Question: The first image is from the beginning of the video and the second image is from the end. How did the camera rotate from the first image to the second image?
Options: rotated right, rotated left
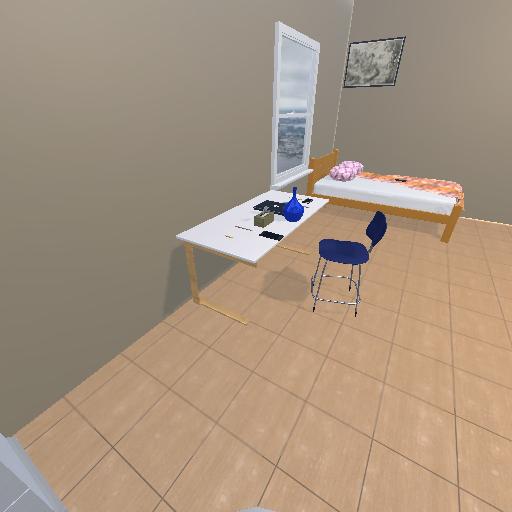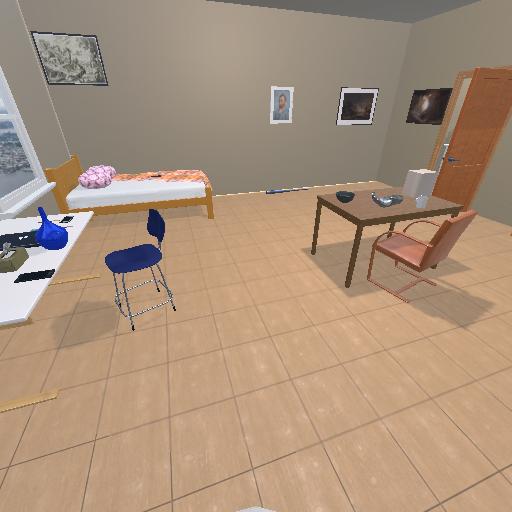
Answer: rotated right